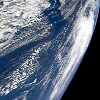
Label: cloud